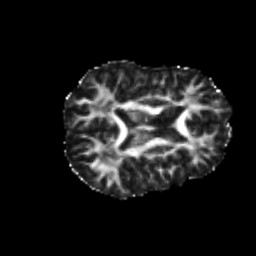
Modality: FA
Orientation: axial
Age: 24
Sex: male
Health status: healthy
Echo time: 0.074 s